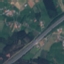
Land use / land cover: Highway